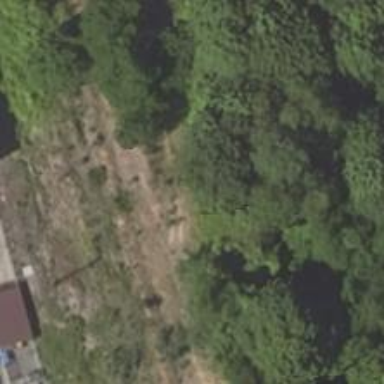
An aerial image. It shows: Abandoned railway.